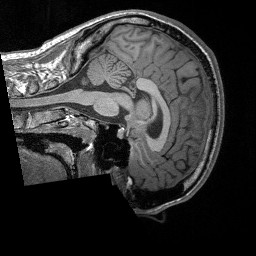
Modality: T1w
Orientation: sagittal
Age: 25
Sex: male
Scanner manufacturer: siemens
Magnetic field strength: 3 T
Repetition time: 1.9 s
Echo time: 0.00252 s